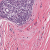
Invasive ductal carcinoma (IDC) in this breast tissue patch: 0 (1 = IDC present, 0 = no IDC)